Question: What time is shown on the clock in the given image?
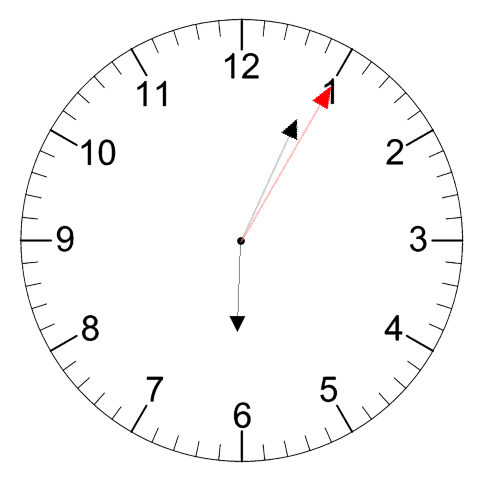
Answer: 06:04:05